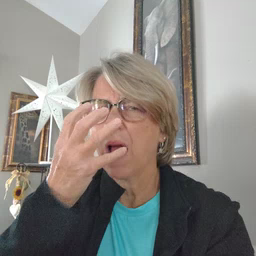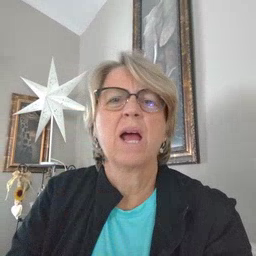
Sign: mad